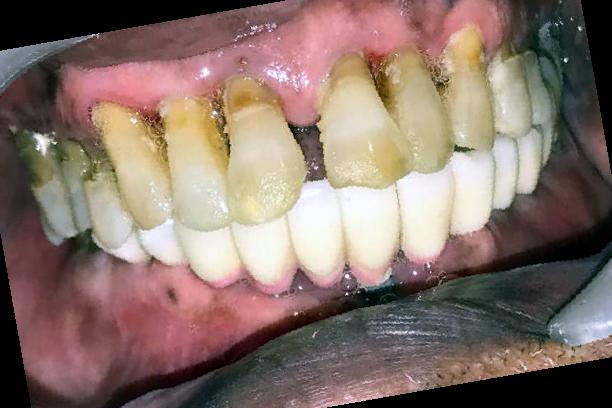
Condition: Calculus